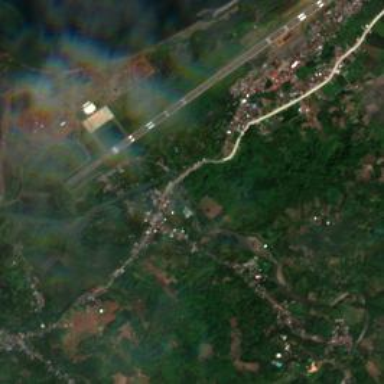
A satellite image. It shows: Asphalt runway at the airport.